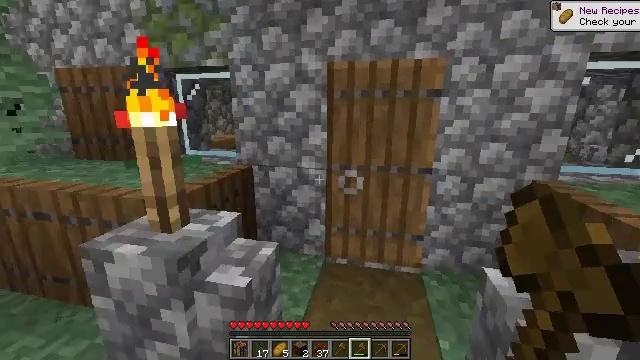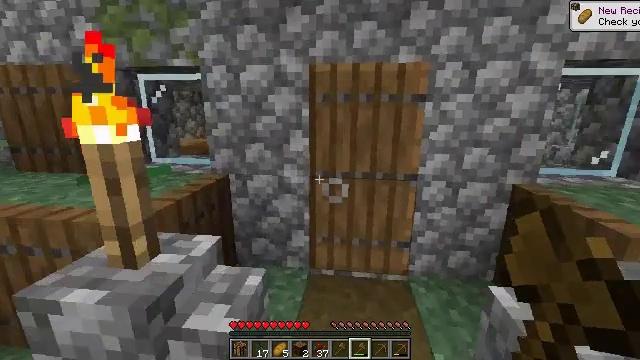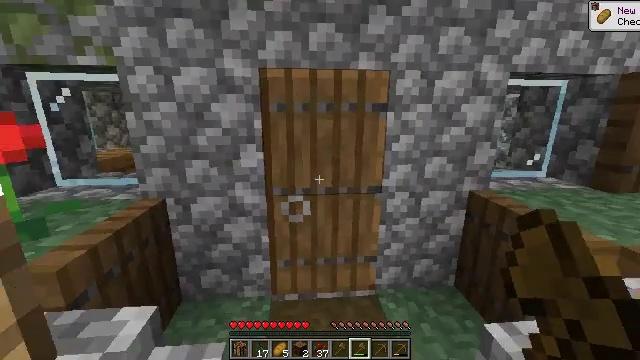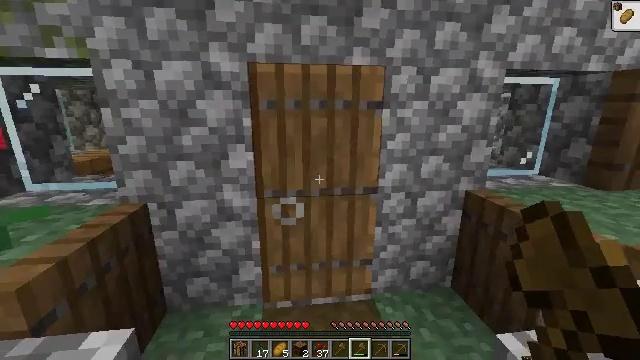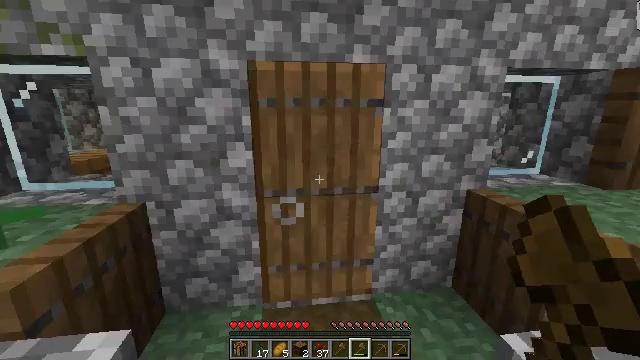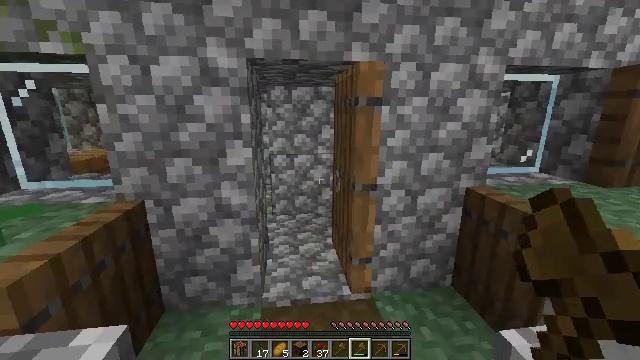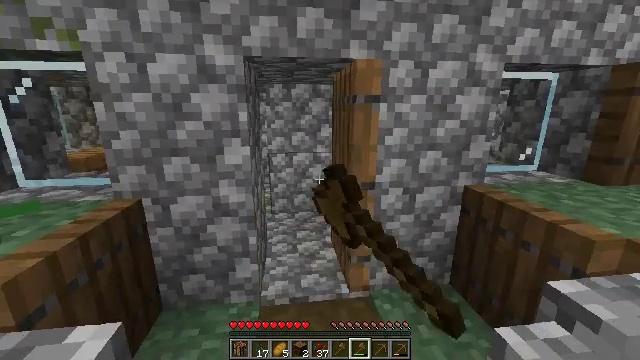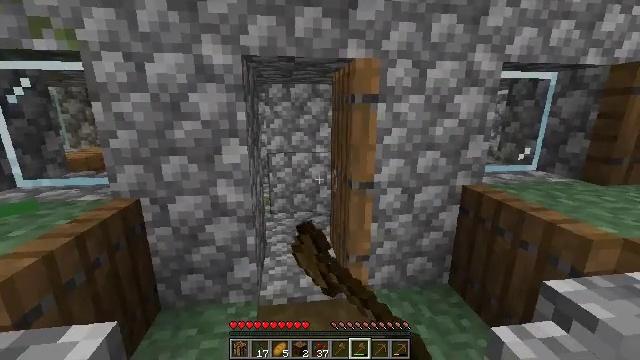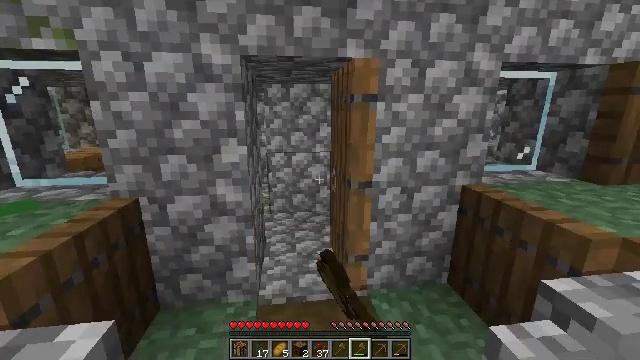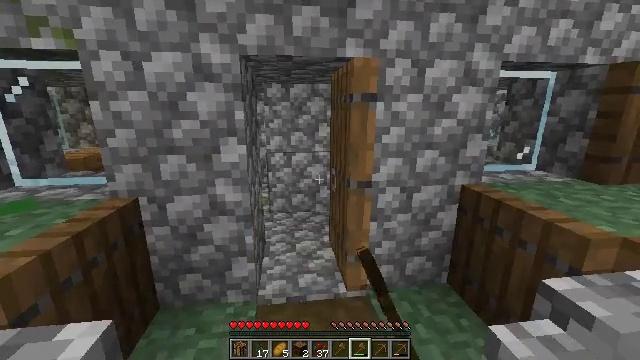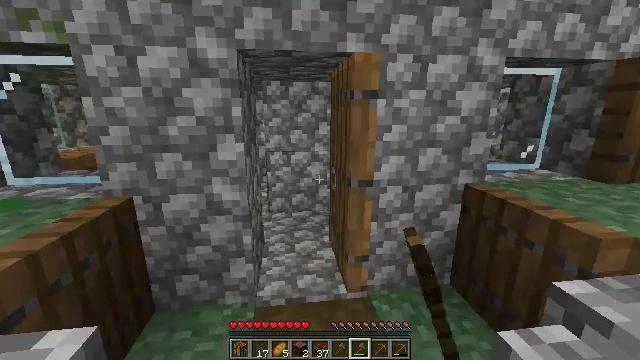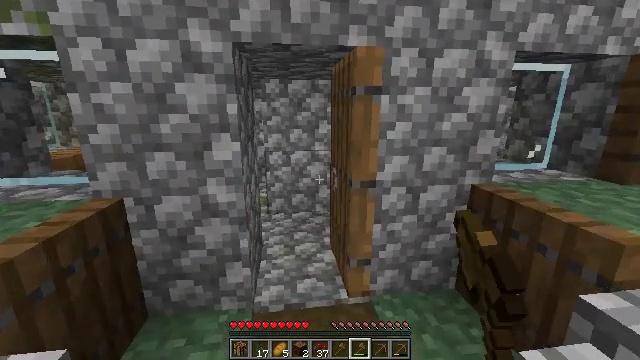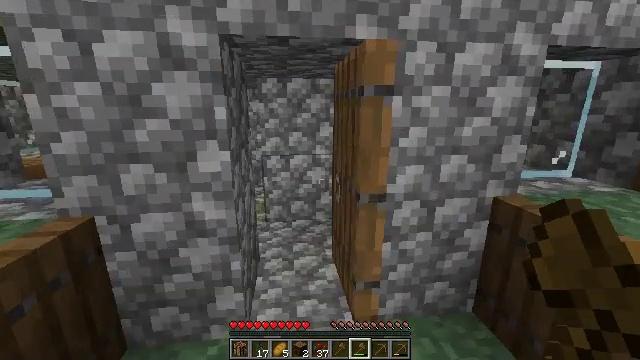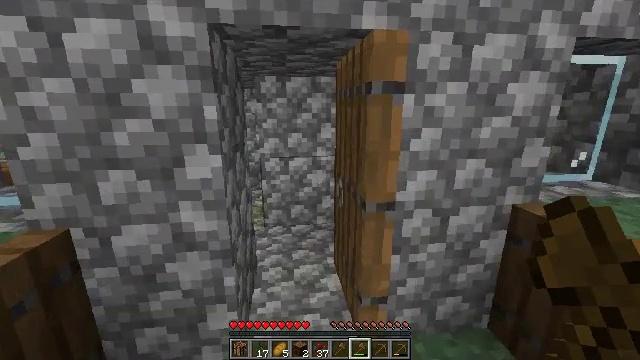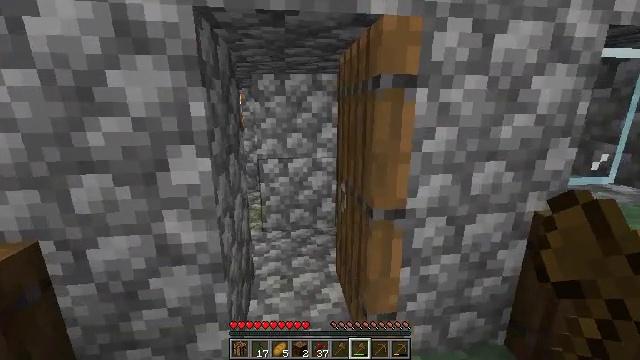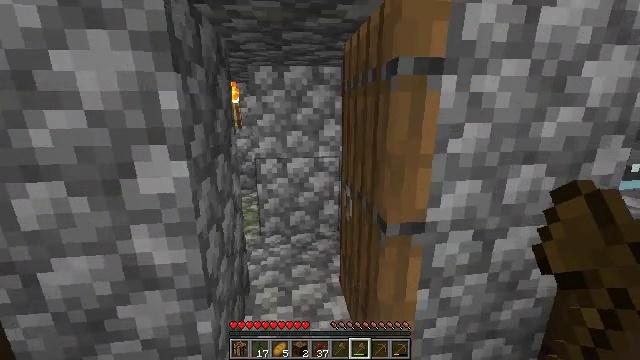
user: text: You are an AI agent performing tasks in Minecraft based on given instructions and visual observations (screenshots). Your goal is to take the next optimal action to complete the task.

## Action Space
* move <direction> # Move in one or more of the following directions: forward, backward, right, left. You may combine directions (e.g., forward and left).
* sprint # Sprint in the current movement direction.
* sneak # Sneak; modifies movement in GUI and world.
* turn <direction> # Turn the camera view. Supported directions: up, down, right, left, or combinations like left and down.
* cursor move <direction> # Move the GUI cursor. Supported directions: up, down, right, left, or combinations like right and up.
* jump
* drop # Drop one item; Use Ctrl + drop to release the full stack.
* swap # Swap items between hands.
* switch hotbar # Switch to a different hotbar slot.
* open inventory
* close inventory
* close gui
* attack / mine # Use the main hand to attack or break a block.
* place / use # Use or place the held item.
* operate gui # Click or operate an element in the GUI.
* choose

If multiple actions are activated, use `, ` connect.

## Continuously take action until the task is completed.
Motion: motion action
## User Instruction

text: Attack the bookshelf to recycle it.
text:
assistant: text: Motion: move forward, turn right
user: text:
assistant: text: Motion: move forward, turn right
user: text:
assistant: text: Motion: move forward, turn right
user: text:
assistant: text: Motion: move forward
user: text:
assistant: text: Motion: move forward, use / place
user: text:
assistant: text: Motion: move forward, use / place
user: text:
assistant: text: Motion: use / place
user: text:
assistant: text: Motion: no_op
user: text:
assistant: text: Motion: no_op
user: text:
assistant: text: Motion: move forward
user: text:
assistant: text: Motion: move forward
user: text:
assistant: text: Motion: move forward
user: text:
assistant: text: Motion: move forward
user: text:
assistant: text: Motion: move forward
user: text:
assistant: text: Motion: move forward
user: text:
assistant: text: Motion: move forward and move right
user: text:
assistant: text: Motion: move forward and move right, turn left
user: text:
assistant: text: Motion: move forward, turn left and down
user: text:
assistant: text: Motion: move forward, turn left
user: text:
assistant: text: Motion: move forward
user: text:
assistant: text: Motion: move forward
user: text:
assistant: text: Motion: move forward, turn right
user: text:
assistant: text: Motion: move forward and move left, turn right
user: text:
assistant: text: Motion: move forward and move left
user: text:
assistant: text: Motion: move forward and move left
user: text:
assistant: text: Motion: move forward and move left
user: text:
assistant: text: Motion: move forward
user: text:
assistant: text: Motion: move forward, turn right and down
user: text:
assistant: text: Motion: move forward, turn right and down
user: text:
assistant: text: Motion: move forward, turn right and down